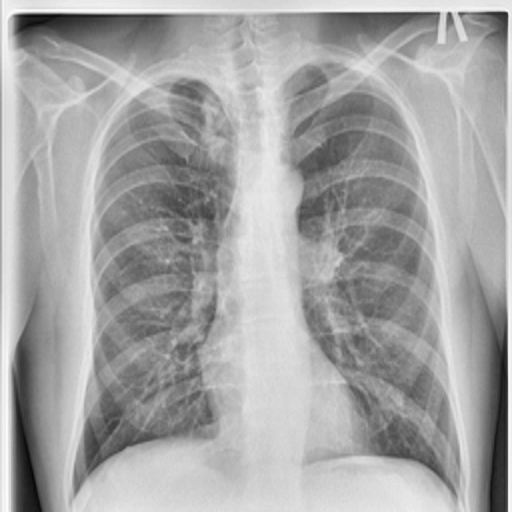
Finding: TUBERCULOSIS